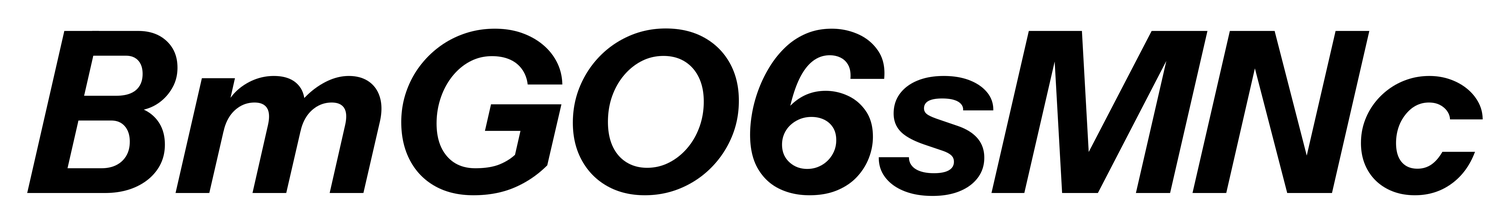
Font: InstrumentSans-Italic_Bold_Italic